Field crop: maize
Growth stage: 2
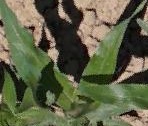
Species: maize